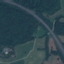
Land use / land cover class: Highway